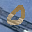
Label: 0